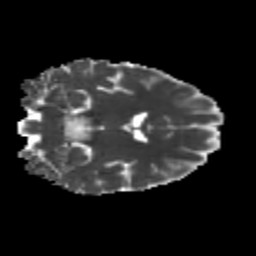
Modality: MD
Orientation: coronal
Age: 21
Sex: female
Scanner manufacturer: siemens
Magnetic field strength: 3 T
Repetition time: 3.5 s
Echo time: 0.104 s